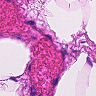
Metastatic tissue present: no